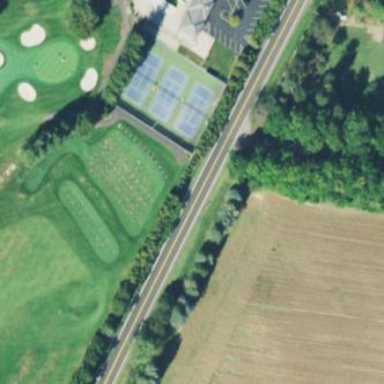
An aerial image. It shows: Grass area designated as golf tee.